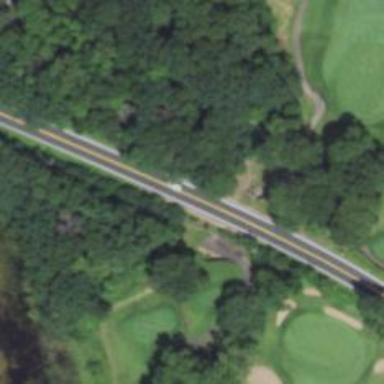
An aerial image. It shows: Pathway for golfing.